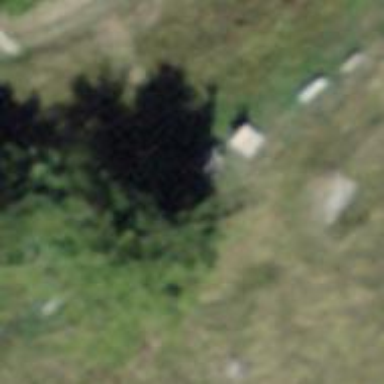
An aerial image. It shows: Historic wayside cross.